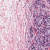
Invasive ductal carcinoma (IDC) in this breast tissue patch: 1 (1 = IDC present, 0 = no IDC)